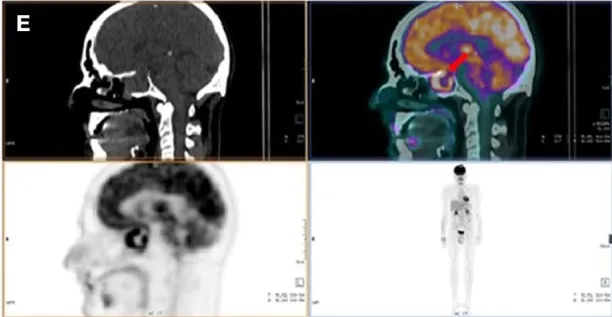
Imaging performed 3 months after surgery. (E) Whole body fluorine-18-fluorodeoxyglucose positron emission tomography/computed tomography (18F-FDG PET/CT) showing pathological uptake in sellar region. Red arrows indicate the sellar lesion.
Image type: radiology (pet)